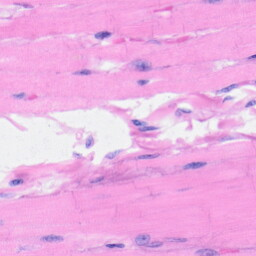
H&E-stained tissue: Heart